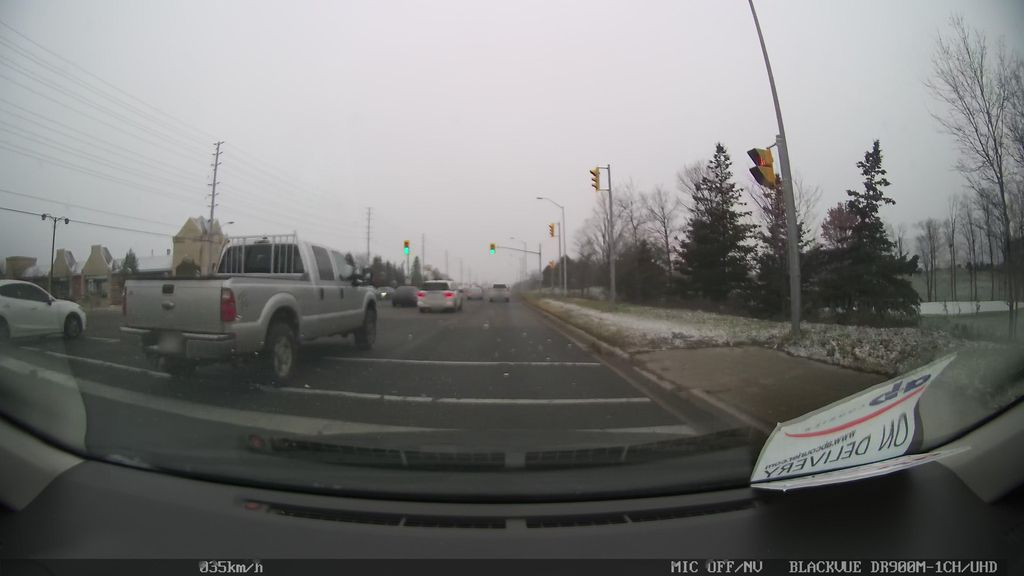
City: toronto